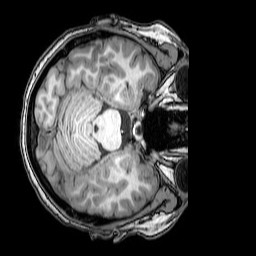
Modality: T1w
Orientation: axial
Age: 27
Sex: female